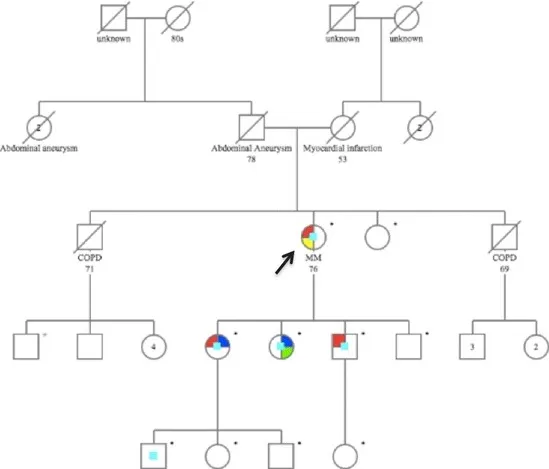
Pedigree- the black arrow indicates the proband. The symbol * denoted individuals who underwent genetic testing for MEN1. The symbol + denotes individuals who intend to get tested in the upcoming year.
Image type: radiology (spect)